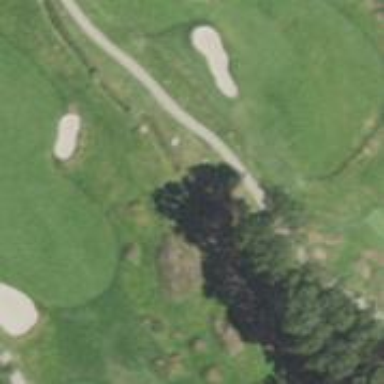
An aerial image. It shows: Scenic golf fairway.